Question: I have build a rest service using tomcat and jersey.
The used web.xml contains only:
'''
<servlet>
<servlet-name>Jersey REST Service</servlet-name>
<servlet-class>org.glassfish.jersey.servlet.ServletContainer</servlet-class>
<load-on-startup>1</load-on-startup>
</servlet>
<servlet-mapping>
<servlet-name>Jersey REST Service</servlet-name>
<url-pattern>/rest/*</url-pattern>
</servlet-mapping>
'''
The pom.xml file contains:
'''
<repositories>
<repository>
<id>maven2-repository.java.net</id>
<name>Java.net Repository for Maven</name>
<url>http://download.java.net/maven/2/</url>
<layout>default</layout>
</repository>
</repositories>
<dependencies>
<dependency>
<groupId>com.pi4j</groupId>
<artifactId>pi4j-core</artifactId>
<version>1.0</version>
</dependency>
<dependency>
<groupId>org.glassfish.jersey.containers</groupId>
<artifactId>jersey-container-servlet</artifactId>
<version>2.17</version>
</dependency>
<dependency>
<groupId>org.glassfish.jersey.media</groupId>
<artifactId>jersey-media-json-jackson</artifactId>
<version>2.17</version>
</dependency>
</dependencies>
</project>
'''
This is part of the java file I use as the implementation of the service:
'''
@Path("/light")
public class Hello {
// This method is called if TEXT_PLAIN is requested
@GET
@Path("/state/")
@Produces(MediaType.TEXT_PLAIN)
public String getStateOfLights() {
return "hi";//getLightsStateAsJSON();
}
}
'''

The index.html file directly under the WebContent directory is reachable through localhost:8080/ha/index.html. This is working as expected.
If I want to test my rest service I call: <URL>
And what do I get: HTTP Status 404: Not found
What am I missing here?
This is the server log :
'''
Apr 25, 2015 7:07:32 PM org.apache.tomcat.util.digester.SetPropertiesRule begin WARNING: [SetPropertiesRule]{Server/Service/Engine/Host/Context} Setting property 'source' to 'org.eclipse.jst.jee.server:ha' did not find a matching property.
Apr 25, 2015 7:07:32 PM org.apache.catalina.core.AprLifecycleListener lifecycleEvent
INFO: The APR based Apache Tomcat Native library which allows optimal performance in production environments was not found on the java.library.path: /Users/werner/Library/Java/Extensions:/Library/Java/Extensions:/Network/Library/Java/Extensions:/System/Library/Java/Extensions:/usr/lib/java:.
Apr 25, 2015 7:07:32 PM org.apache.coyote.AbstractProtocol init
INFO: Initializing ProtocolHandler ["http-bio-8080"]
Apr 25, 2015 7:07:32 PM org.apache.coyote.AbstractProtocol init
INFO: Initializing ProtocolHandler ["ajp-bio-8009"]
Apr 25, 2015 7:07:32 PM org.apache.catalina.startup.Catalina load
INFO: Initialization processed in 620 ms
Apr 25, 2015 7:07:32 PM org.apache.catalina.core.StandardService startInternal
INFO: Starting service Catalina
Apr 25, 2015 7:07:32 PM org.apache.catalina.core.StandardEngine startInternal
INFO: Starting Servlet Engine: Apache Tomcat/7.0.59
Apr 25, 2015 7:07:33 PM org.apache.catalina.util.SessionIdGeneratorBase createSecureRandom
INFO: Creation of SecureRandom instance for session ID generation using [SHA1PRNG] took [548] milliseconds.
Apr 25, 2015 7:07:34 PM org.apache.coyote.AbstractProtocol start
INFO: Starting ProtocolHandler ["http-bio-8080"]
Apr 25, 2015 7:07:34 PM org.apache.coyote.AbstractProtocol start
INFO: Starting ProtocolHandler ["ajp-bio-8009"]
Apr 25, 2015 7:07:34 PM org.apache.catalina.startup.Catalina start
INFO: Server startup in 2641 ms
'''
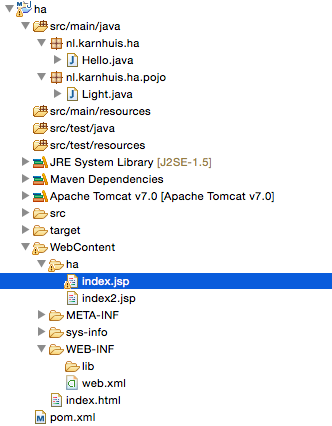
Answer: You are missing '<init-param>' in your web.xml. it should be:
'''
<servlet>
<servlet-name>Jersey REST Service</servlet-name>
<servlet-class>org.glassfish.jersey.servlet.ServletContainer</servlet-class>
<init-param>
<param-name>jersey.config.server.provider.packages</param-name>
<param-value>com.example</param-value> <!-- where com.example.Hello is your Hello class -->
</init-param>
<load-on-startup>1</load-on-startup>
</servlet>
<servlet-mapping>
<servlet-name>Jersey REST Service</servlet-name>
<url-pattern>/rest/*</url-pattern>
</servlet-mapping>
'''
Replace 'com.example' with the package of your 'Hello' class.